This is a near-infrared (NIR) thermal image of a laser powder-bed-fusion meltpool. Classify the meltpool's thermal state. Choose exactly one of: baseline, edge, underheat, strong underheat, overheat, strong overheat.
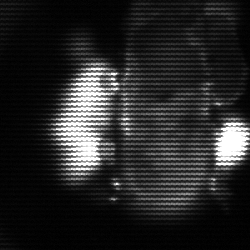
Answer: strong underheat